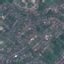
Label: Residential